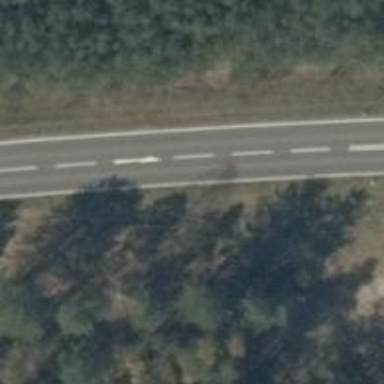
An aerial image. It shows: Secondary road with asphalt surface.